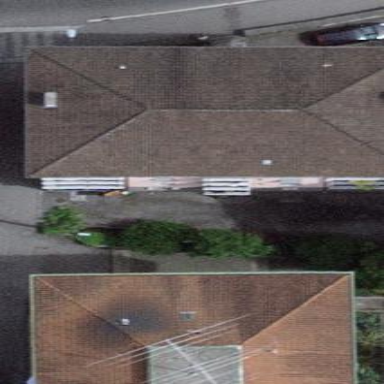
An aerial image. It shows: Building with hipped roof shape.